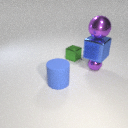
large blue rubber cylinder to the left of small green metal cube